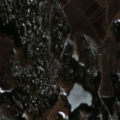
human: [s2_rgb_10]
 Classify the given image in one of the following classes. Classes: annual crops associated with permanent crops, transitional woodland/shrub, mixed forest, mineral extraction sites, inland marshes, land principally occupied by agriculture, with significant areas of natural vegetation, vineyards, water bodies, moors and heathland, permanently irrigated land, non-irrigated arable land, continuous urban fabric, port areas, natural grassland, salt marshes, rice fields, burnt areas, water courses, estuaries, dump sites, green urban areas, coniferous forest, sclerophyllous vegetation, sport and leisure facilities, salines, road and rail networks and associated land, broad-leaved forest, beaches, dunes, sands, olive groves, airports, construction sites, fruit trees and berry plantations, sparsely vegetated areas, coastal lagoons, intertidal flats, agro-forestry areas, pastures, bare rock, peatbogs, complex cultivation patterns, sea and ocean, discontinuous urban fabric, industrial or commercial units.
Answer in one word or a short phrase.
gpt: non-irrigated arable land, land principally occupied by agriculture, with significant areas of natural vegetation, coniferous forest, mixed forest